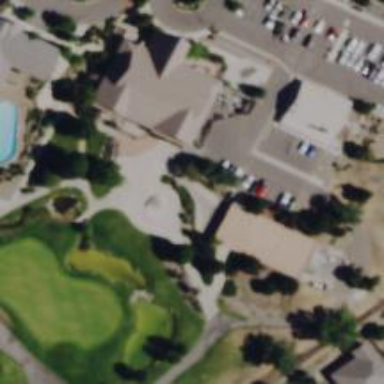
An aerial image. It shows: Service road designated as golf cart path.